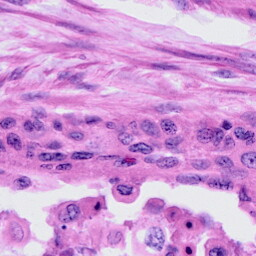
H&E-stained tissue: Cervix